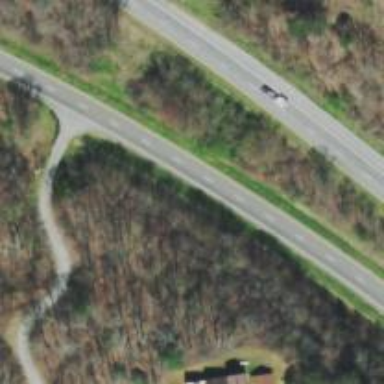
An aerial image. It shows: Trunk highway.